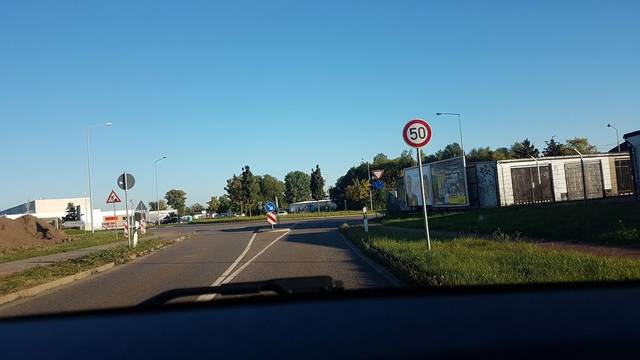
Region: Germany
Coordinates: 51.777, 11.733